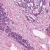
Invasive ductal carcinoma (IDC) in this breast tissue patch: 1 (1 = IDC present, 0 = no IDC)